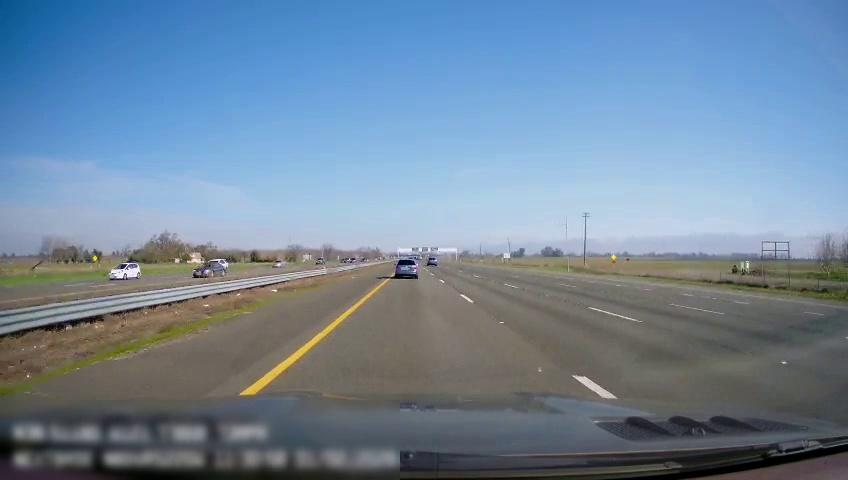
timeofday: Day
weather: Sunny
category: Drivable Space
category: Drivable Space
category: Vehicles | SUV
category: Vehicles | Car
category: Vehicles | SUV
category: Vehicles | Car
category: Vehicles | Car
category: Vehicles | SUV
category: Vehicles | SUV
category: Lanes | Current Lane
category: Lanes | Current Lane
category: Lanes | Alternate Lane
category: Lanes | Alternate Lane
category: Lanes | Alternate Lane
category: Lanes | Alternate Lane
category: Lanes | Opposite Lane
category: Lanes | Opposite Lane